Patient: sex M, age 69
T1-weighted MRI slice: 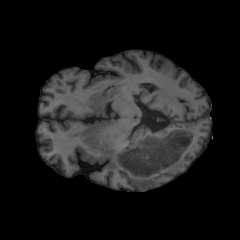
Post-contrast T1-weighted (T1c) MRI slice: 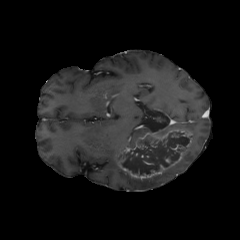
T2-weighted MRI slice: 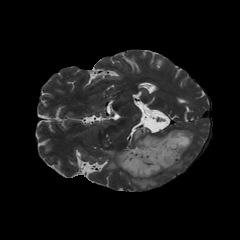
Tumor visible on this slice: yes
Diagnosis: Glioblastoma, IDH-wildtype
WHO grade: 4